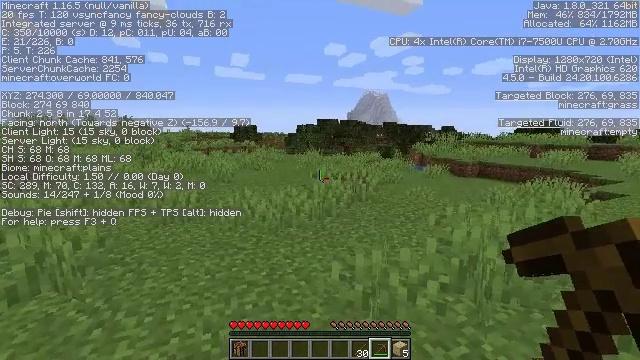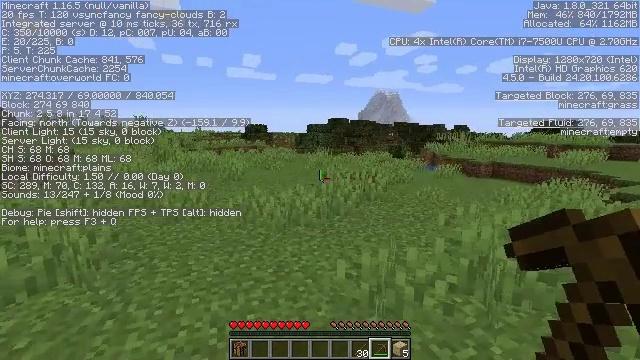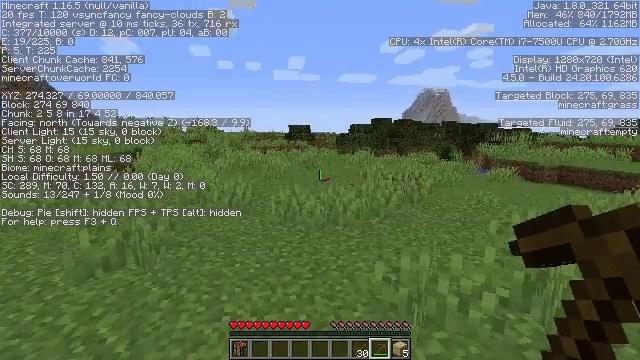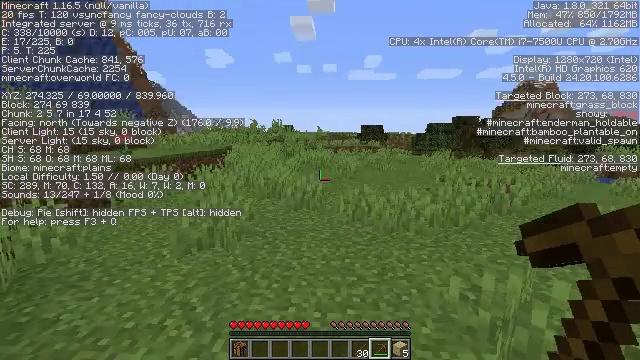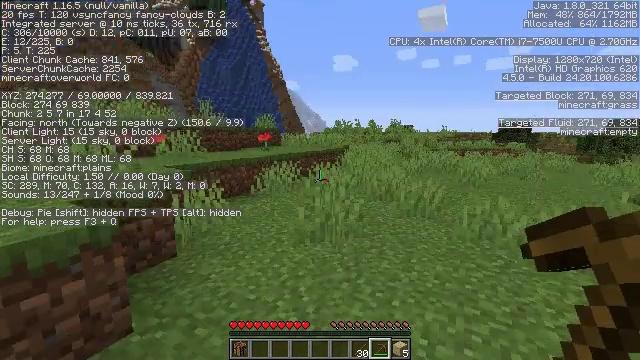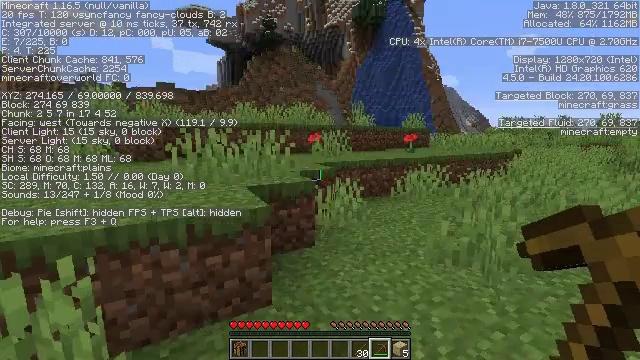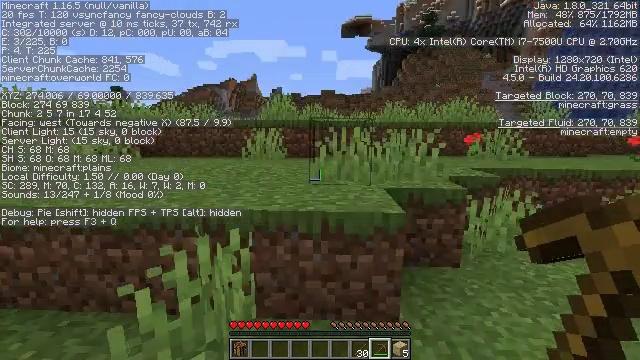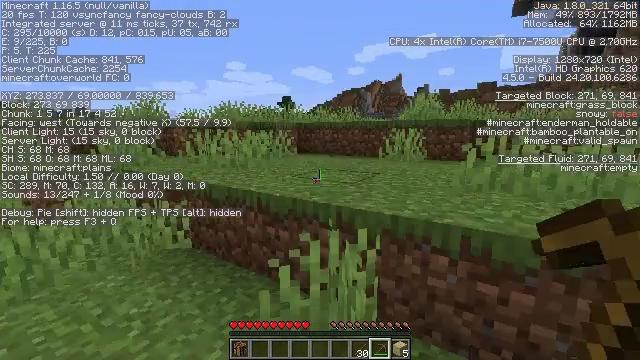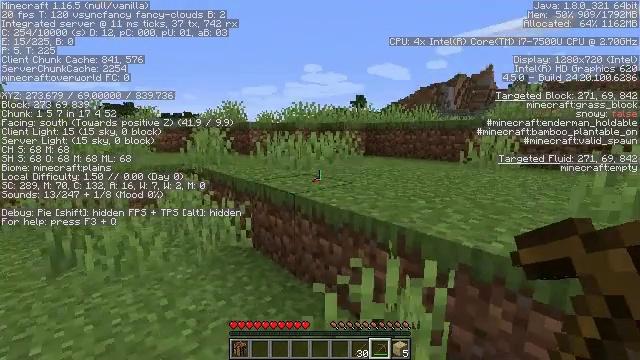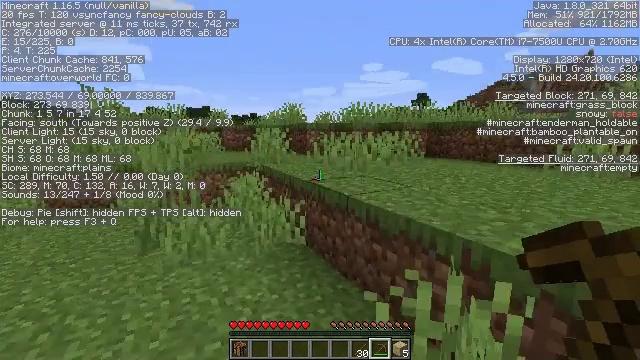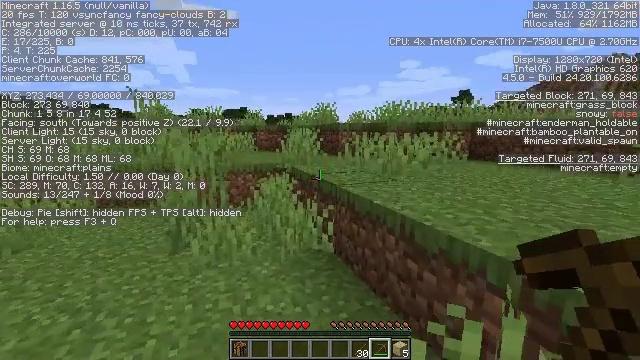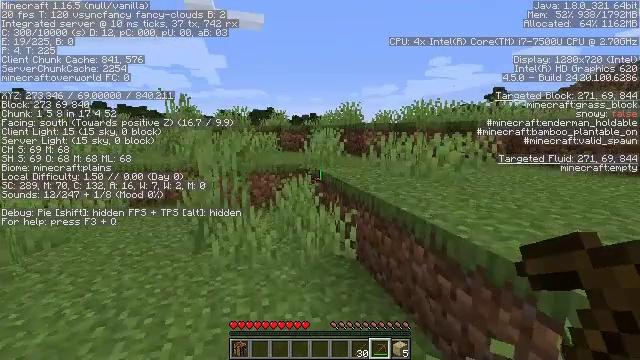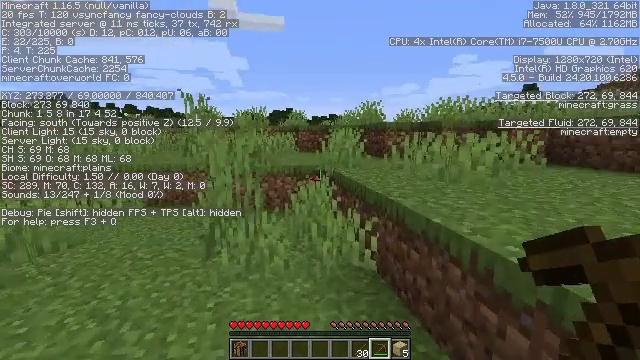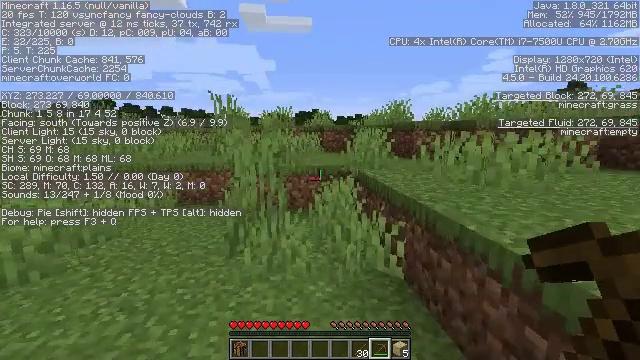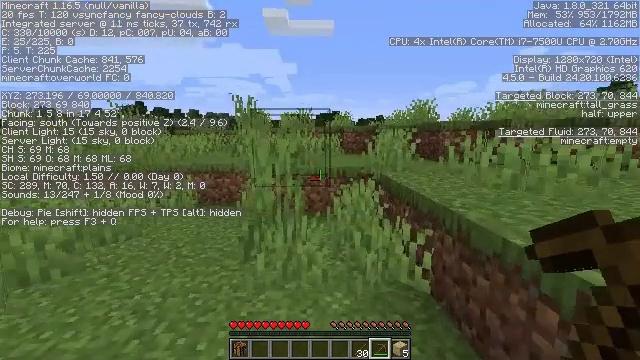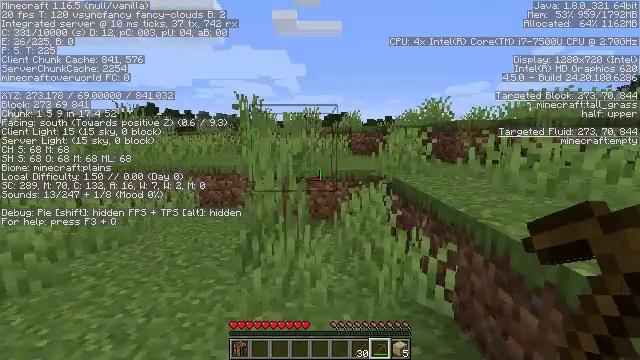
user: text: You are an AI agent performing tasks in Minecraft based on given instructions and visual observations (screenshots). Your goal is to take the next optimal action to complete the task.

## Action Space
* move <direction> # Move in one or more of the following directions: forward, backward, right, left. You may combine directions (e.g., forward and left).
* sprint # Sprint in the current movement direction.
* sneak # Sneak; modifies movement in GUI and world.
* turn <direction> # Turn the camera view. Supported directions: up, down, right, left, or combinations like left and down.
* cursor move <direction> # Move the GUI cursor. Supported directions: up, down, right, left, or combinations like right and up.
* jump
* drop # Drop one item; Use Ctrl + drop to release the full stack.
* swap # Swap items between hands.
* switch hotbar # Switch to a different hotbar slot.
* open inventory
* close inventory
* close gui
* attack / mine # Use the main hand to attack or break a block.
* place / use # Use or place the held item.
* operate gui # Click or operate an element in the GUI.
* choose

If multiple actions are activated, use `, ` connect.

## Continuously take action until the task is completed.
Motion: motion action
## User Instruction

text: Gather grass block for landscaping.
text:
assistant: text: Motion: turn left
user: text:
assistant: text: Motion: turn left
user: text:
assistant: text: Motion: move forward, turn left
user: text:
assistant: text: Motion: move forward, turn left
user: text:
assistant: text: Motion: move forward, turn left
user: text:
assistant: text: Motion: move forward, turn left
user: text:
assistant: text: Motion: move forward, turn left
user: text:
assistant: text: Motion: move forward, turn left
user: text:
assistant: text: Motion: move forward, turn left
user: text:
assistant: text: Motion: move forward, turn left
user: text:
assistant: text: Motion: move forward, turn left
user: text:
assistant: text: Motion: move forward, turn left
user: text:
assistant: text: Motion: move forward, turn left
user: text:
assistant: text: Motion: move forward, turn left
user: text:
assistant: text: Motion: move forward, turn left
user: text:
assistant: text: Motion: move forward, turn left
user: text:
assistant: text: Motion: move forward, turn left
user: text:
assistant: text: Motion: move forward, turn left
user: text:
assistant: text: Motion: move forward
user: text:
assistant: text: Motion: move forward
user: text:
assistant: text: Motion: move forward
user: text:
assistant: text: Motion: move forward
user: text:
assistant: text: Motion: move forward
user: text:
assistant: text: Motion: move forward
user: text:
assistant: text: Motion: move forward
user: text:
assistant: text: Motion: move forward
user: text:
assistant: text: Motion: move forward
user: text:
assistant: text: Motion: move forward
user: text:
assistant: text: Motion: move forward
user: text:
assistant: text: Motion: move forward